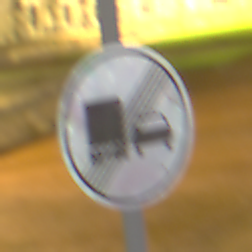
Verkehrszeichen: EndeUeberholverbotKraftfahrzeuge
Umgebung: Outdoor, Urban
Tageszeit: Night
Wetter: Overcast
Licht: Artificial
Jahreszeit: NotSpecified
Kontrast: HighContrast